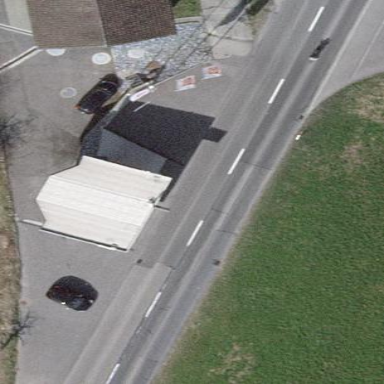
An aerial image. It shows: Fuel station building.